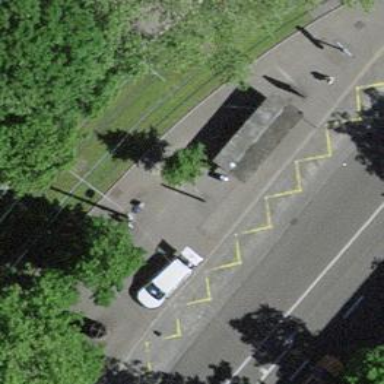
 specifically for trams. The platform has shelter."